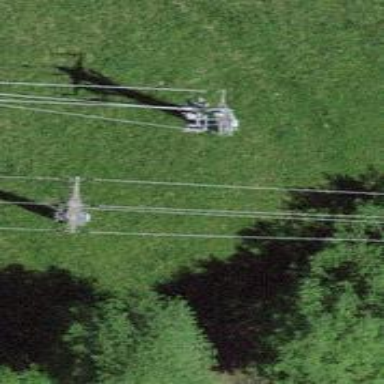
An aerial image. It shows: Termination power tower.